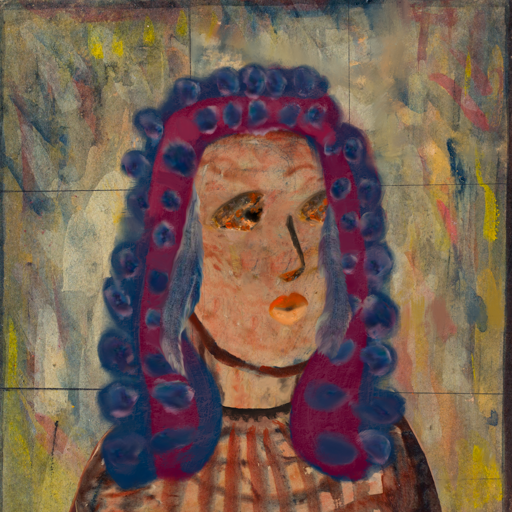
Background: GypsyMother, Head And Neck Side: Orphan, Face Side: Gypsy_Queen, Bust: Orphan, Hair Side: Hill_Girl, Head Accessory: Blank, Second Necklace: Blank, Necklace: Blank, Baby: Blank